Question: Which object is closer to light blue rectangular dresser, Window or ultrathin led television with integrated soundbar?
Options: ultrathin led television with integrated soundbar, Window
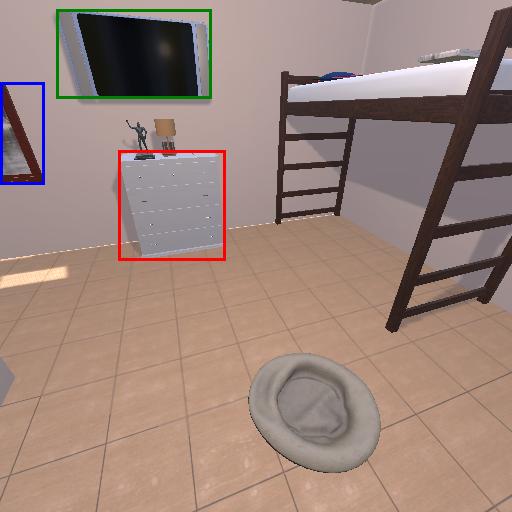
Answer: ultrathin led television with integrated soundbar